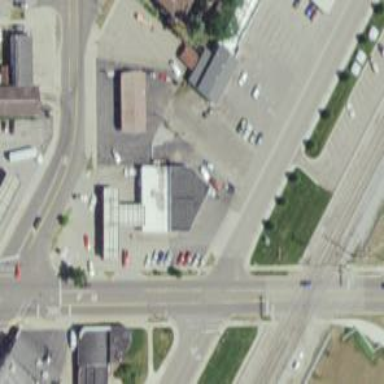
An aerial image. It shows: Convenience shop.